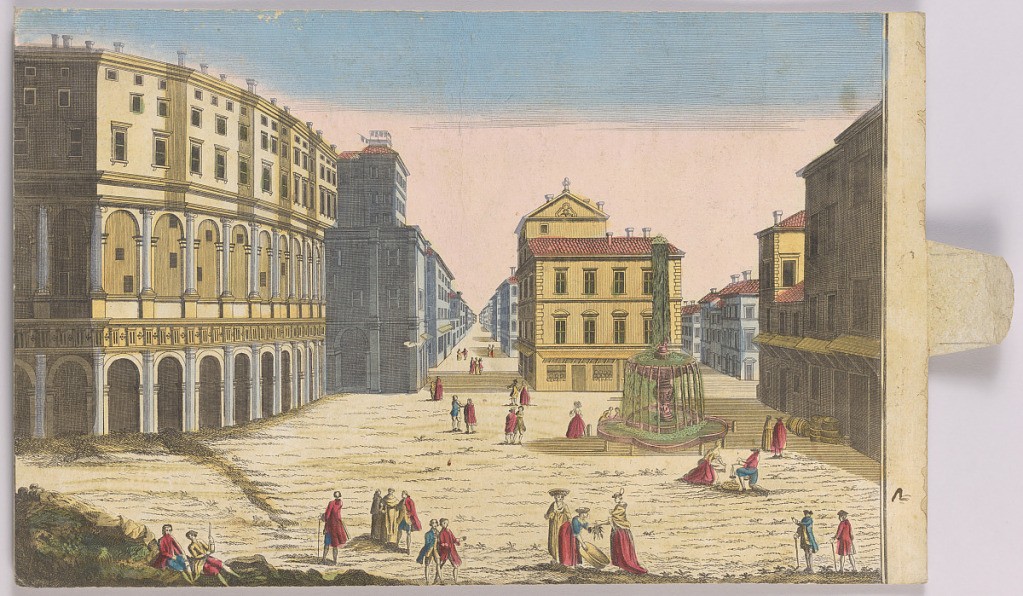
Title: Peep-Show Print
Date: mid-18th century
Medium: Engraving and brush and wash on paper
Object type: Print
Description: Peep-show print